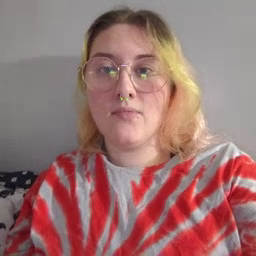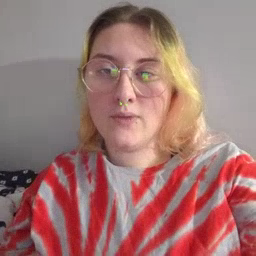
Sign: hungry